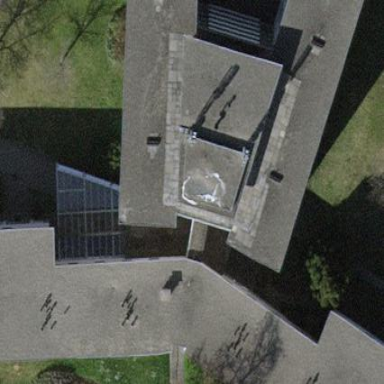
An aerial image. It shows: Hospital building.